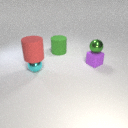
small green metal sphere above small purple rubber cube